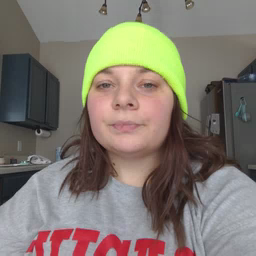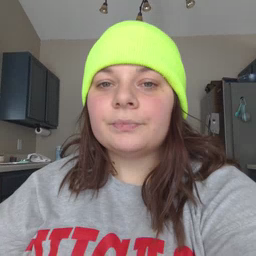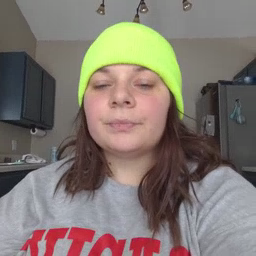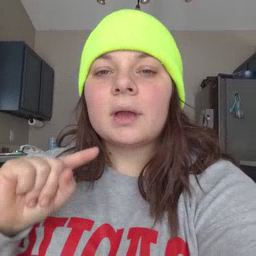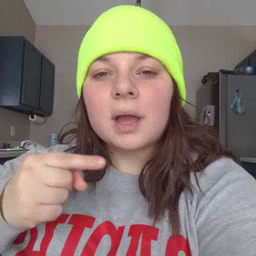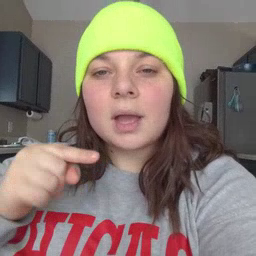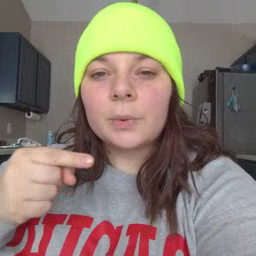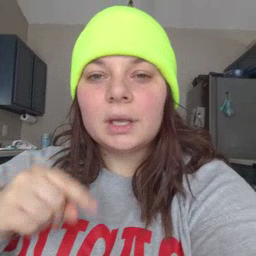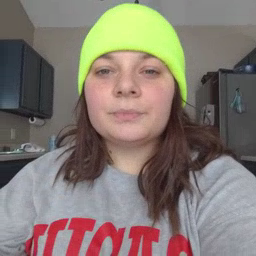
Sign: owie